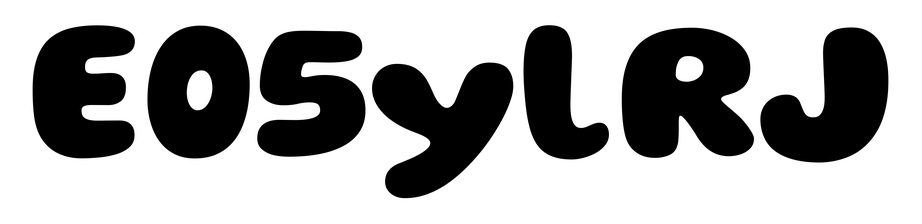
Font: Gluten_ExtraBold